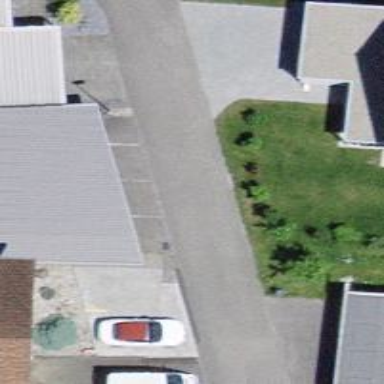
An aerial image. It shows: View of roof of building.